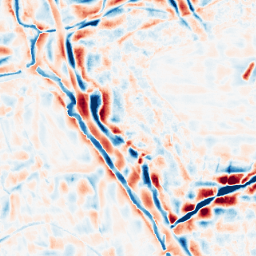
Category: wavelet
Decomposition family: wavelet_dwt
Decomposition parameters: wavelet: coif2
level: 4
Upsampling method: sinc_blackman
Upsampling parameters: scale: 2
kernel_size: 4
Upsampling scale: 2